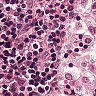
Metastatic tissue present: no